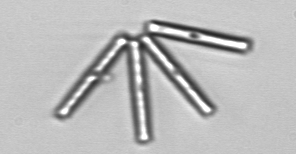
Label: Thalassionema